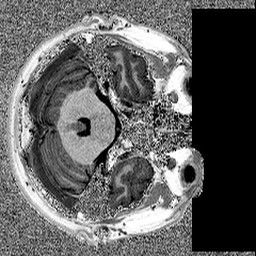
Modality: MP2RAGE
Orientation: axial
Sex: male